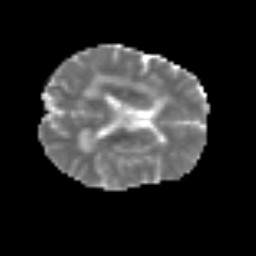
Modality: MD
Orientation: axial
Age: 62
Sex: female
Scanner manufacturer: siemens
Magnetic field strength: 3 T
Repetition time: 3.2 s
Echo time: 0.081 s